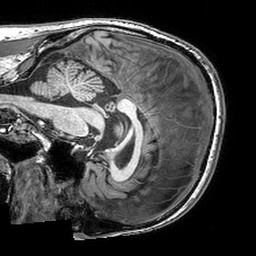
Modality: T1w
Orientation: sagittal
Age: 48
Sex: male
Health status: healthy
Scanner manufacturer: philips
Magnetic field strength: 3 T
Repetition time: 0.007071 s
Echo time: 0.003201 s